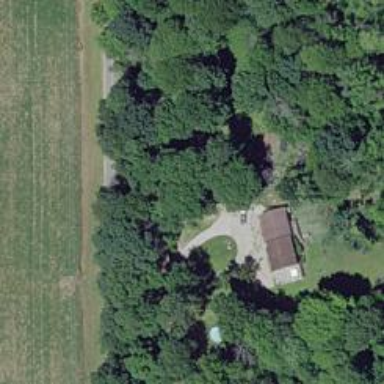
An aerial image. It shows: Driveway.